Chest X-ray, PA view. Patient: 32 years old, sex F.
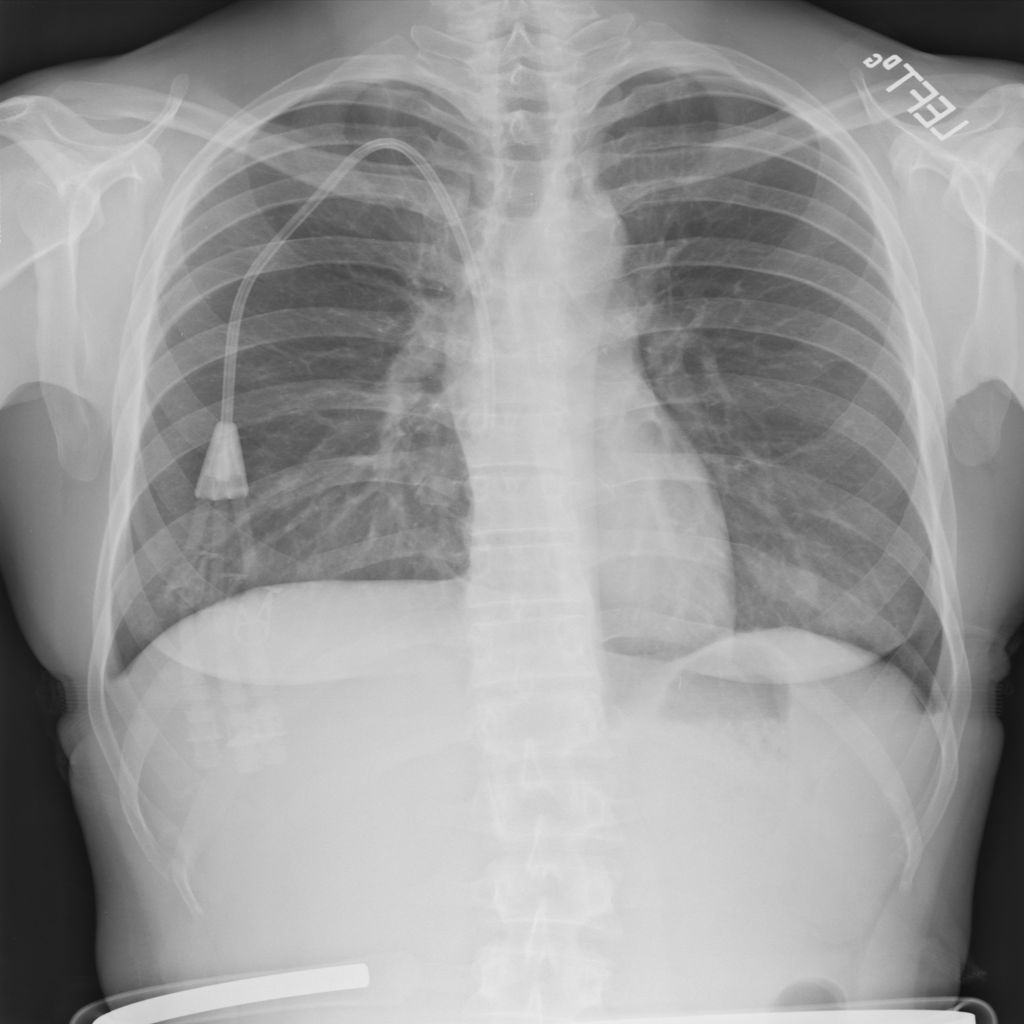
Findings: No Finding